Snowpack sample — Snodgrass Mountain, Crested Butte, Colorado (2/4/25, 12:06 PM MST)
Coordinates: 38.923, -106.968
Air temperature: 35 °F
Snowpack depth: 80 cm
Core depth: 70 cm
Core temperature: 32 °F
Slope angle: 14°, slope face: 78°
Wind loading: low
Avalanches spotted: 0
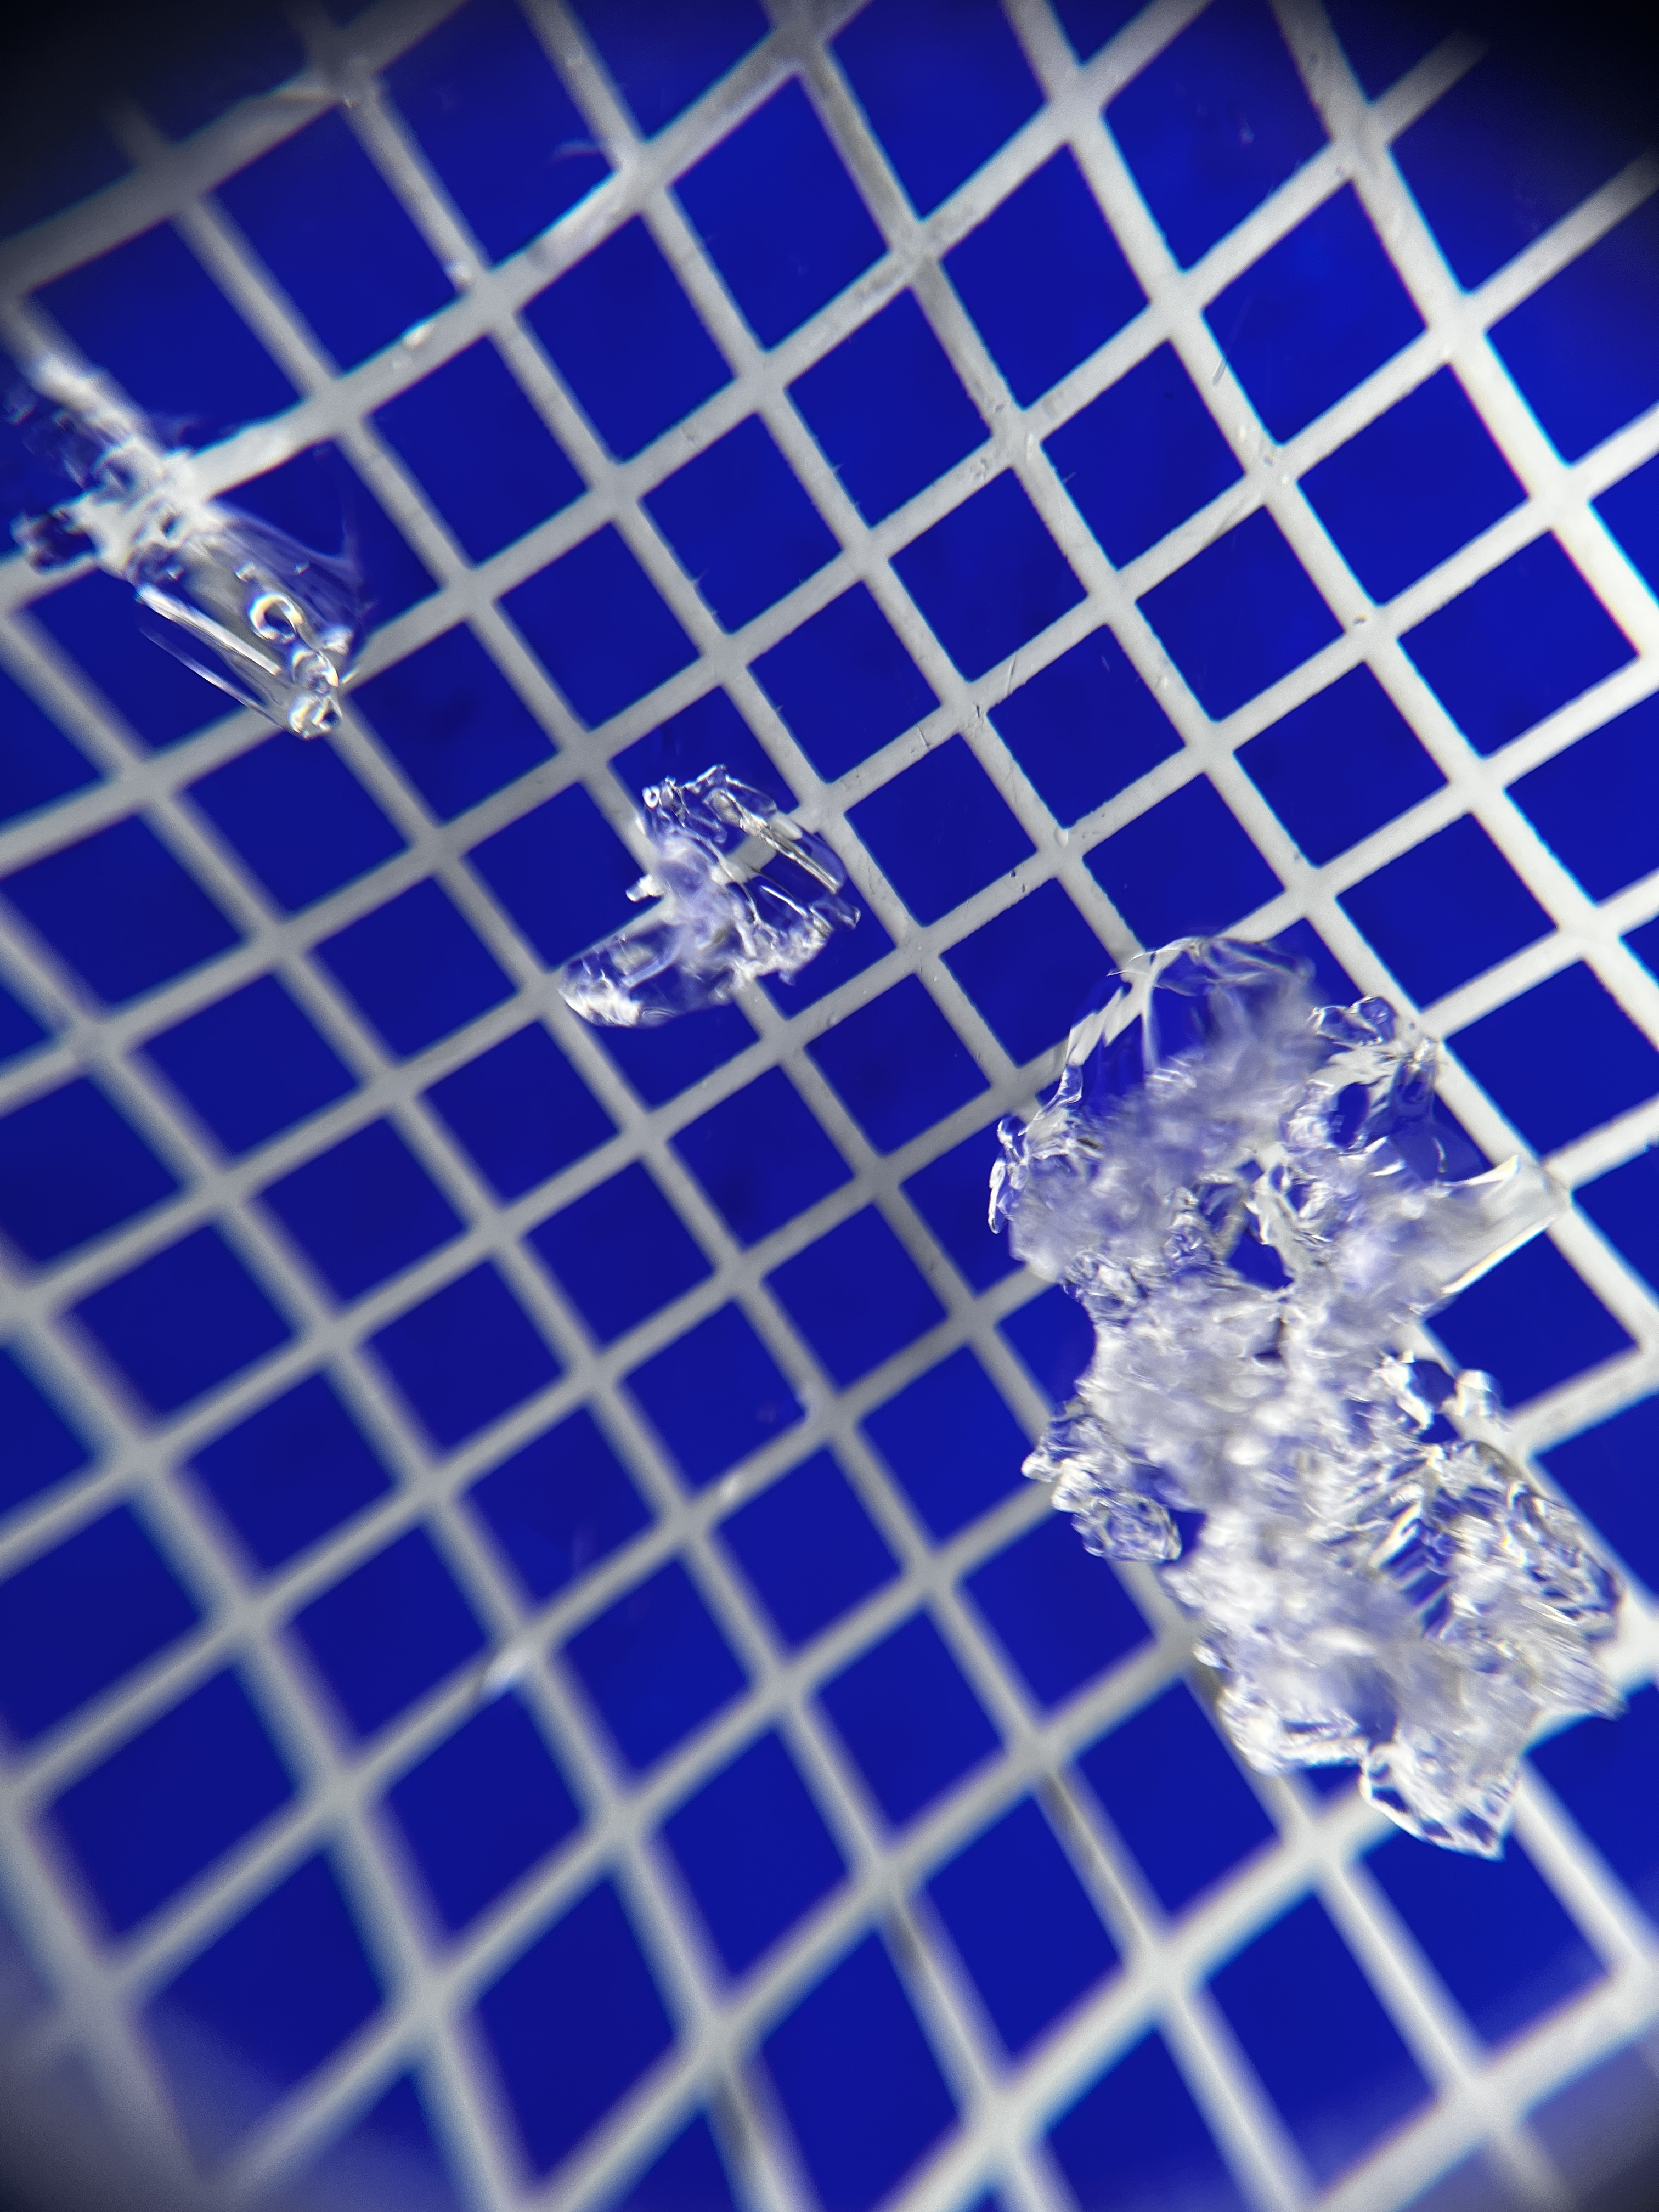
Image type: magnified_profile
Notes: No avalanches nearby, unusually warm weather for the last month reported by residents, Collected 25 yards from treeline